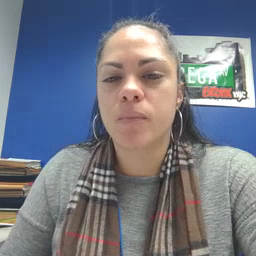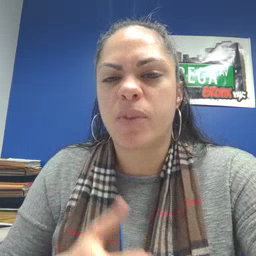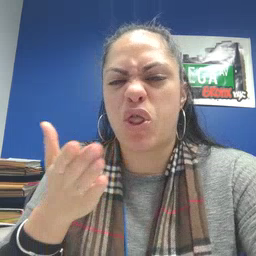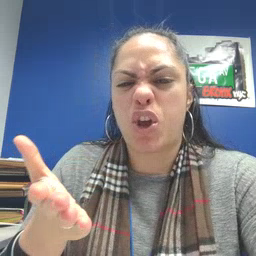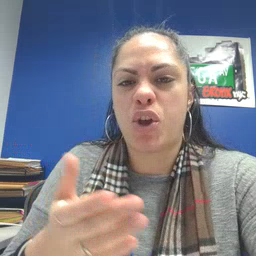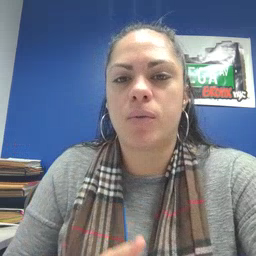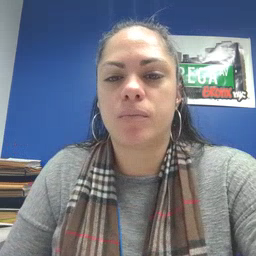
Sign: there